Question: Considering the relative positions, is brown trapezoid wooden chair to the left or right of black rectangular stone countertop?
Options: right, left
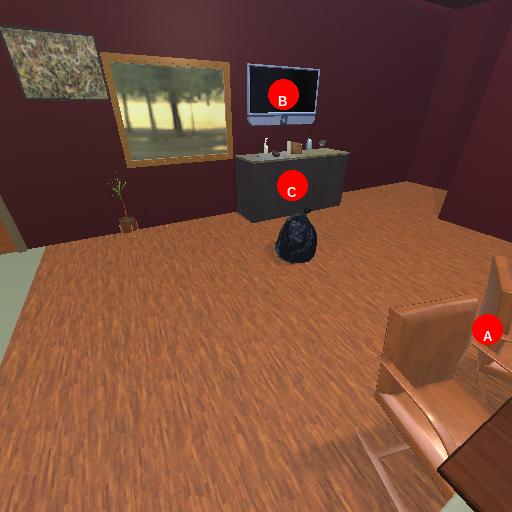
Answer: right